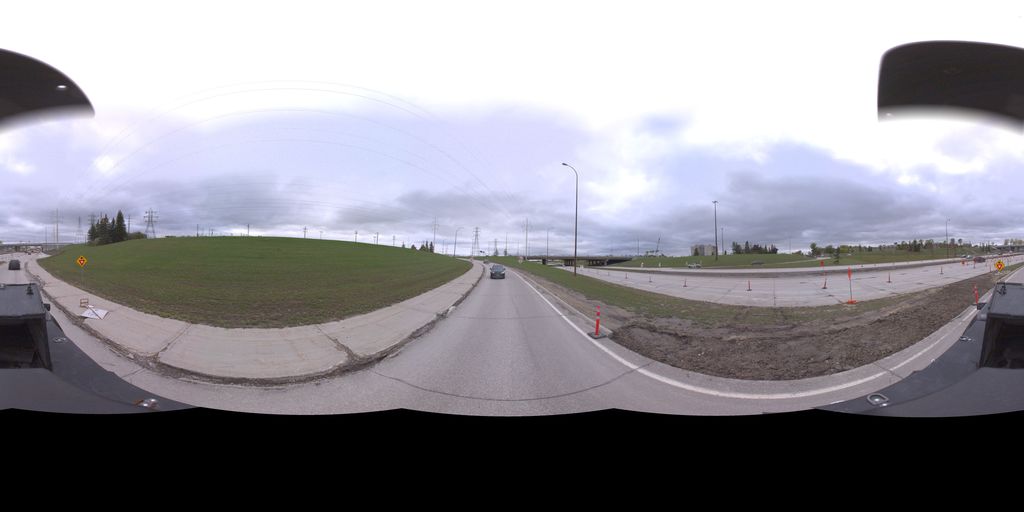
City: winnipeg